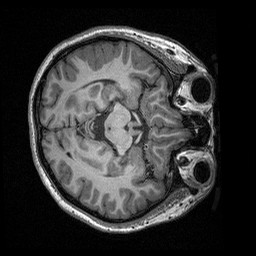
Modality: T1w
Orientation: axial
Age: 19
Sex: female
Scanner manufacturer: siemens
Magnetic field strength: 3 T
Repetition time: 2.53 s
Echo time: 0.00309 s